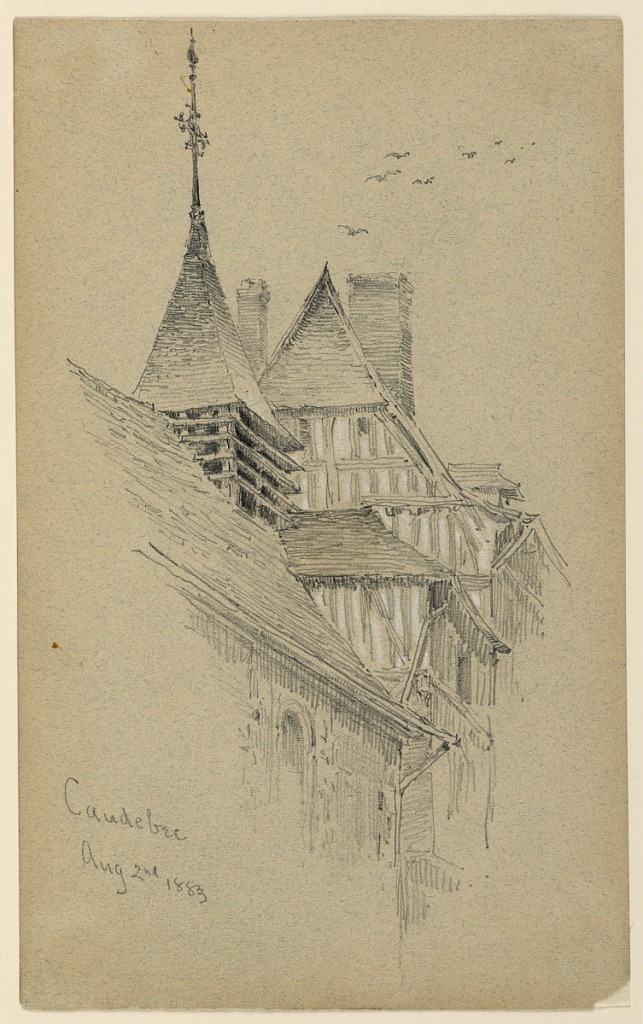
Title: Caudebec
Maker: Arnold William Brunner, American, 1857–1925
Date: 1883
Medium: Graphite and white heightening on light blue-brown paper
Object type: Drawing
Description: Upper sections of a half-timbered house and part of a church. Birds flying above, upper right.